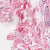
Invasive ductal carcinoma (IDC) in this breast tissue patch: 0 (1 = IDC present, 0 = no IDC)